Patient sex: F
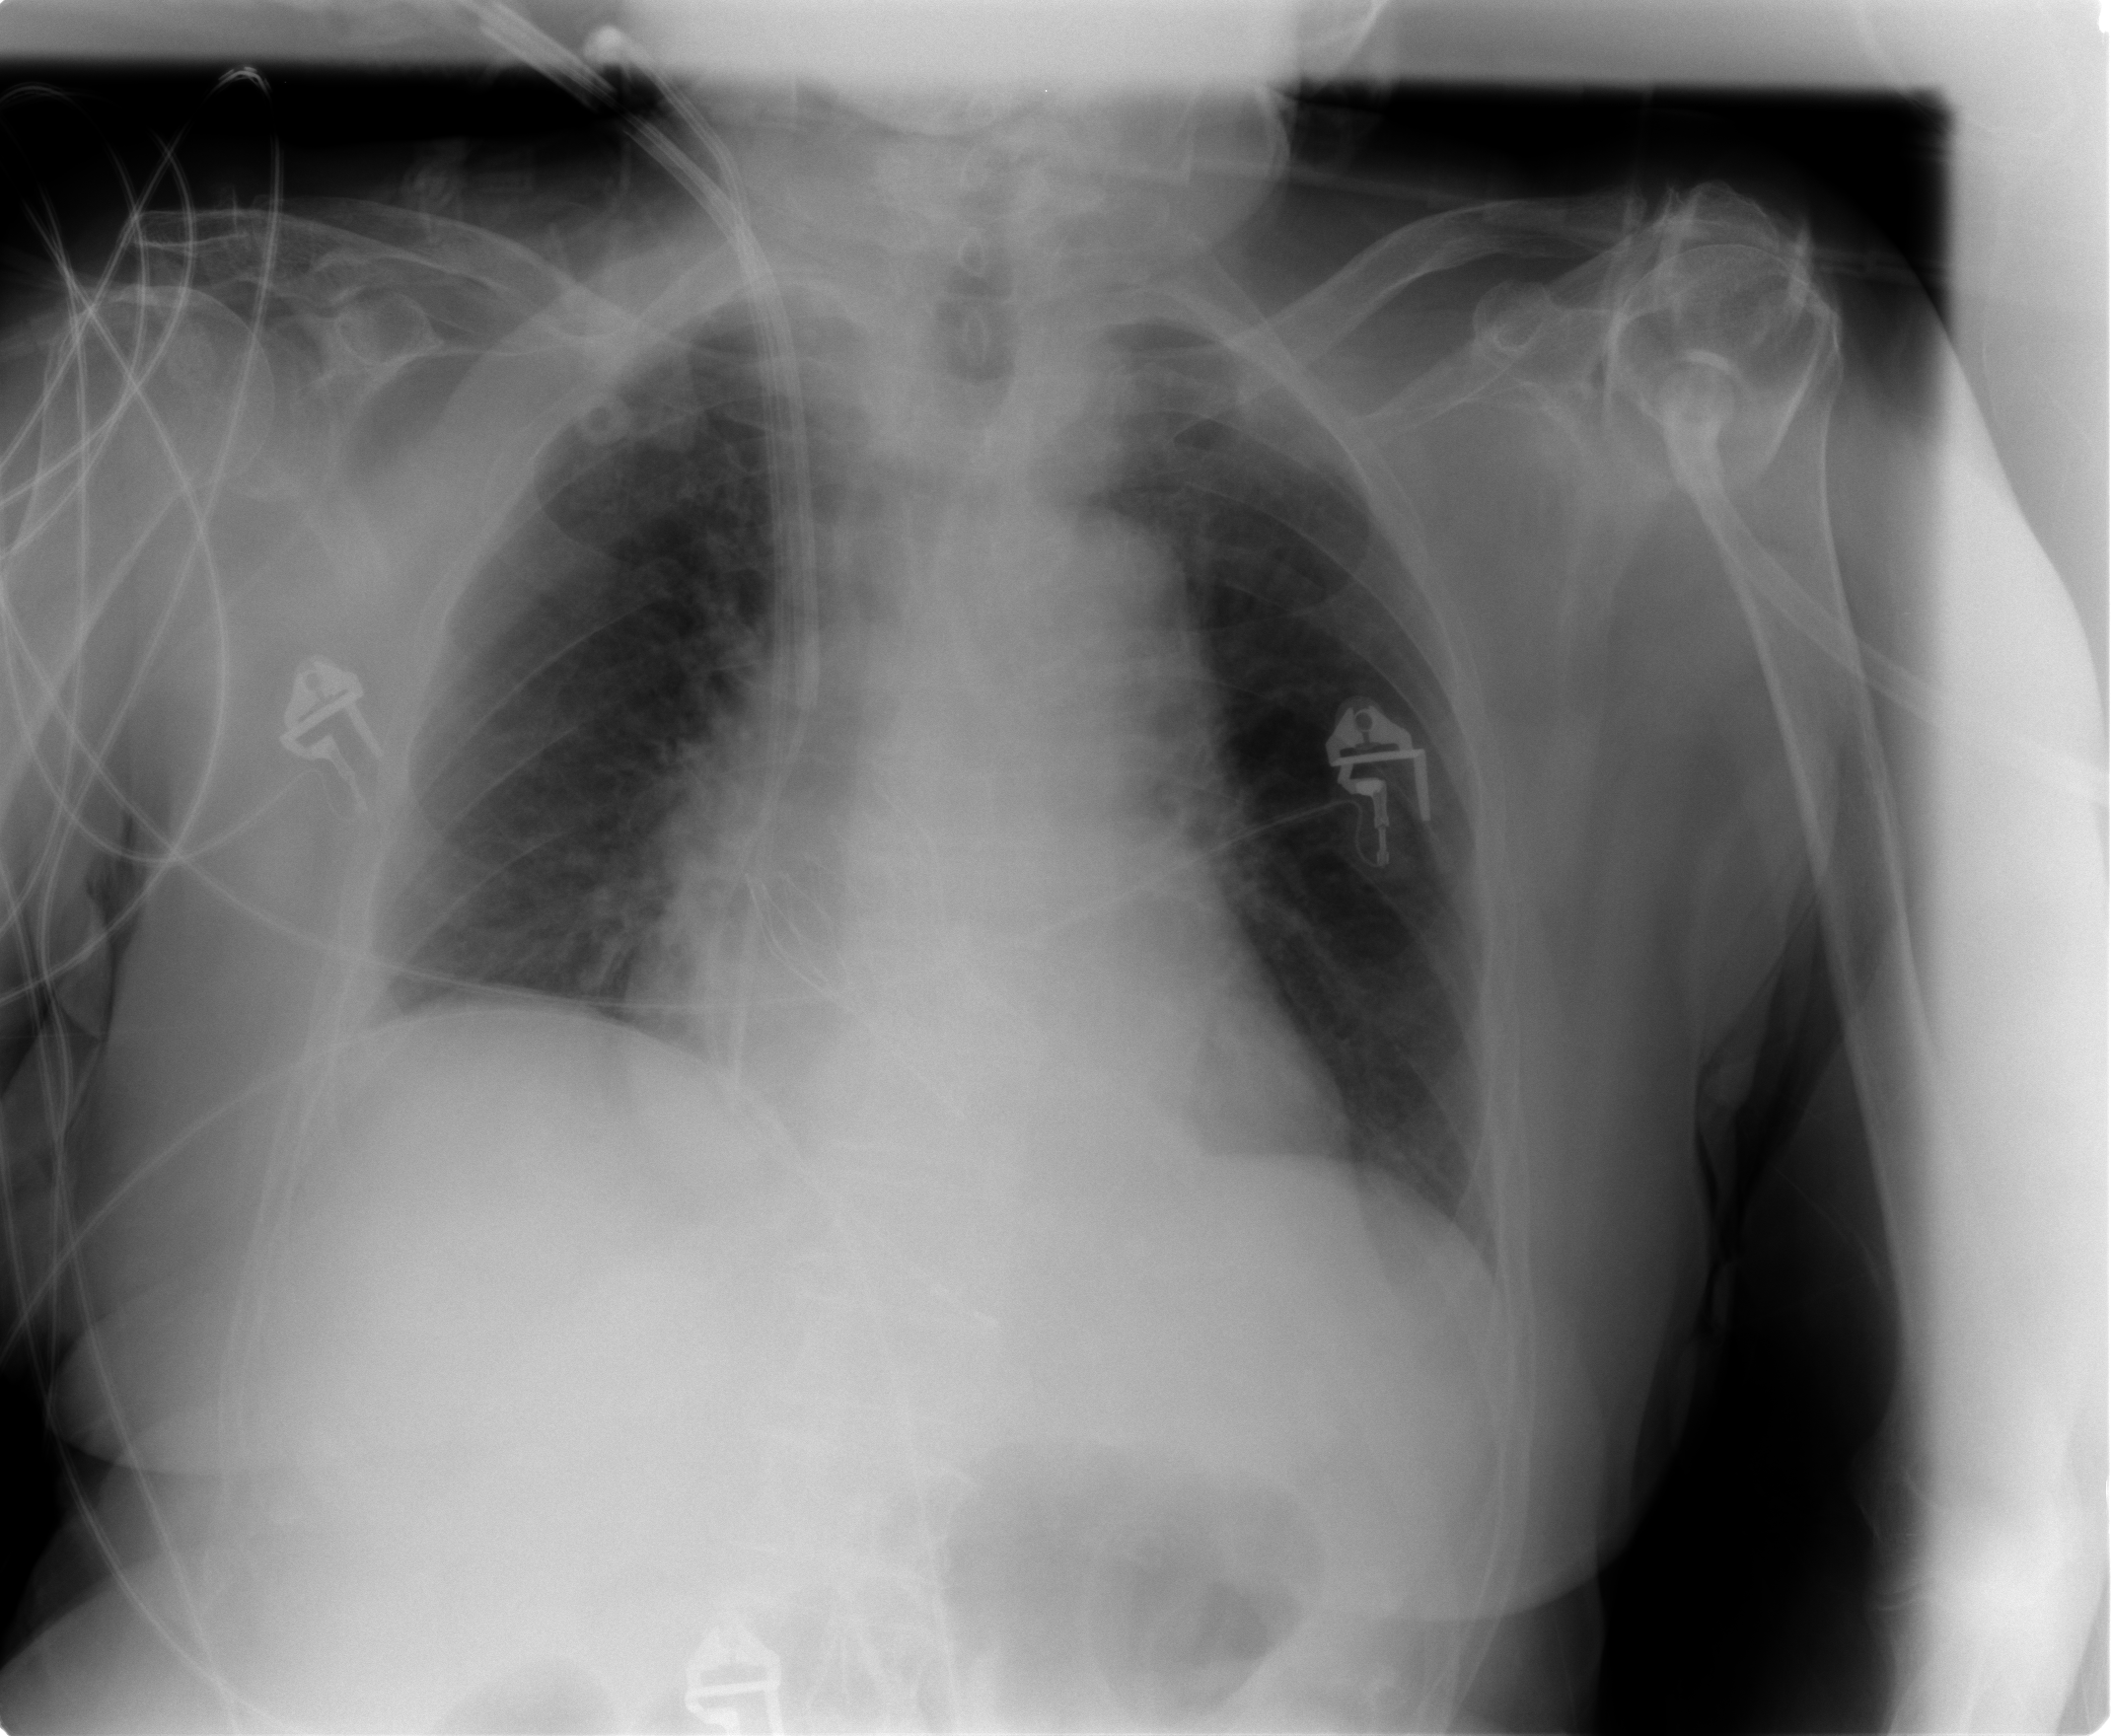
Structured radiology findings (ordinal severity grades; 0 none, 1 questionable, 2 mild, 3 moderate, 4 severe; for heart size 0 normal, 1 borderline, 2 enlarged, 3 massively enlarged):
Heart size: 2
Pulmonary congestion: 2
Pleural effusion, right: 0
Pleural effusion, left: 0
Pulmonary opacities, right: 0
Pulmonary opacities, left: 0
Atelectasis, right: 2
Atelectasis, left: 2